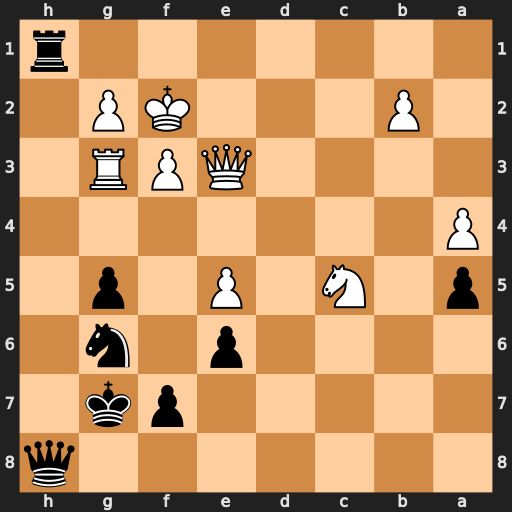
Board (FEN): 7q/5pk1/4p1n1/p1N1P1p1/P7/4QPR1/1P3KP1/7r
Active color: b
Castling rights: -
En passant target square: -
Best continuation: Qh2 Ke2 Qxg3